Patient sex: F
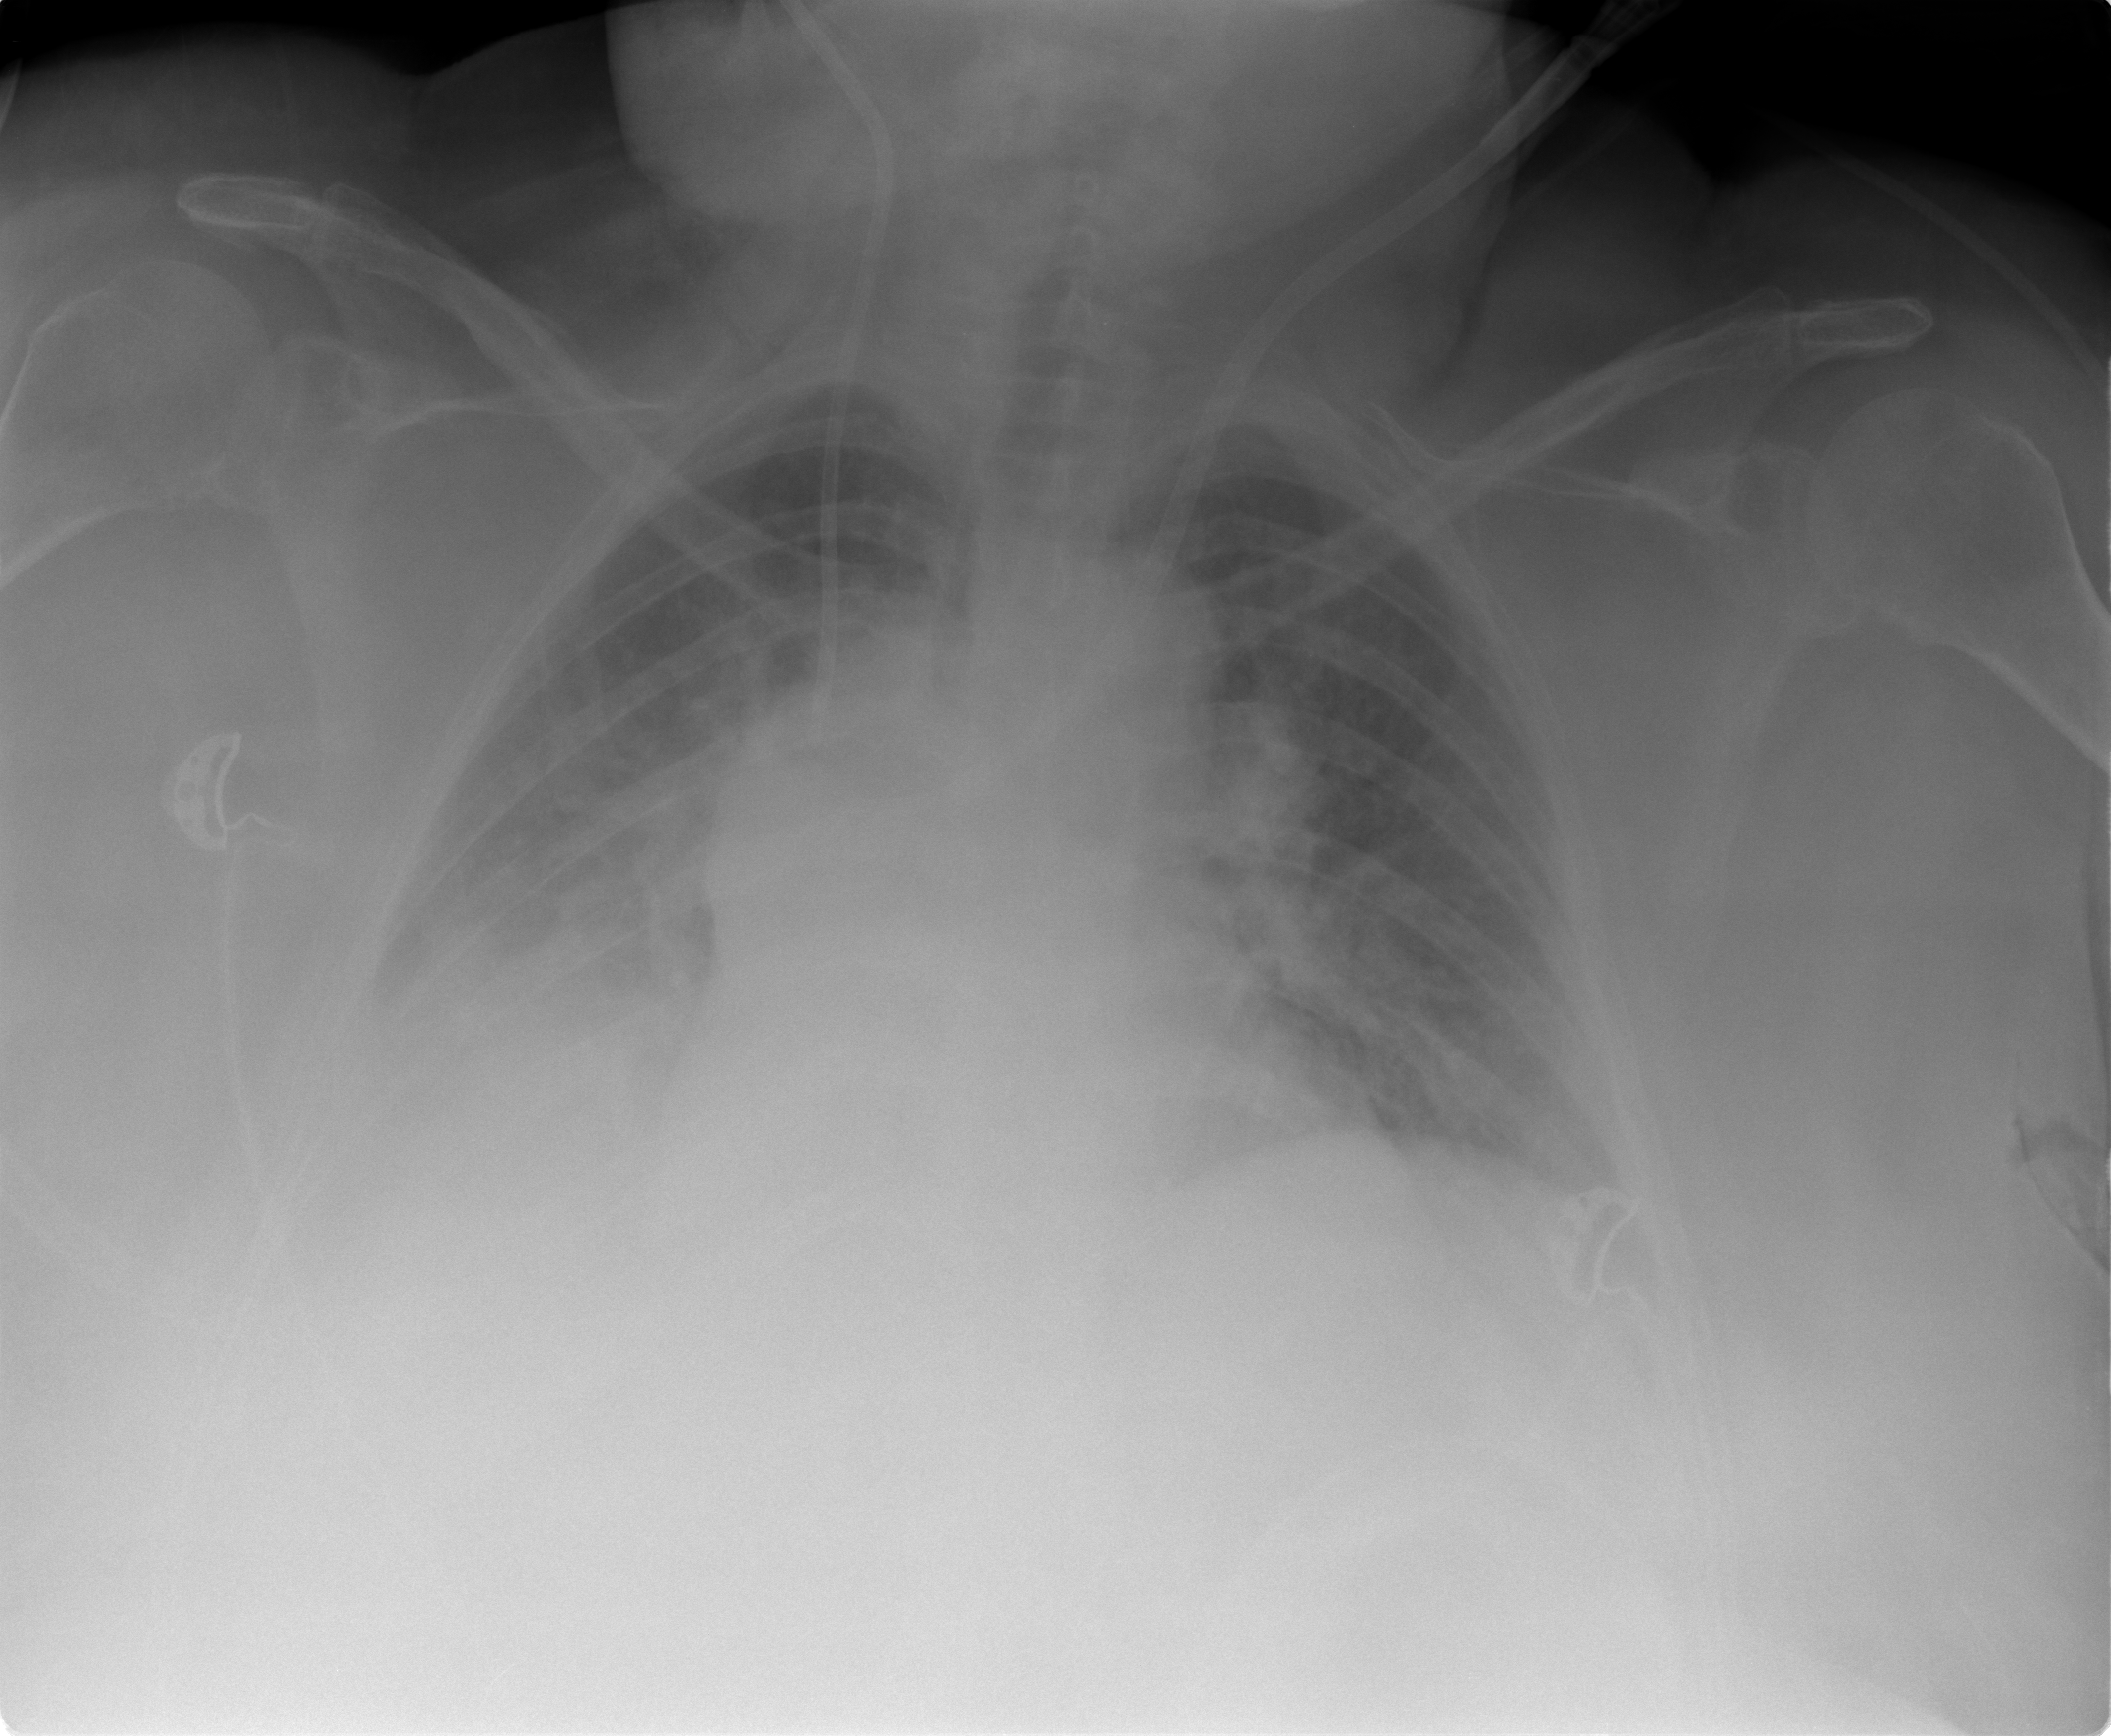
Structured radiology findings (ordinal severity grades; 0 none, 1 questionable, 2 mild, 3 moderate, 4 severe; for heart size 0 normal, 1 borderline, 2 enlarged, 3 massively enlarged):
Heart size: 2
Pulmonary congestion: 2
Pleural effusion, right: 2
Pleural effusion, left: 0
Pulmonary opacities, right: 2
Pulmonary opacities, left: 0
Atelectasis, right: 2
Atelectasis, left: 0